Chest X-ray:
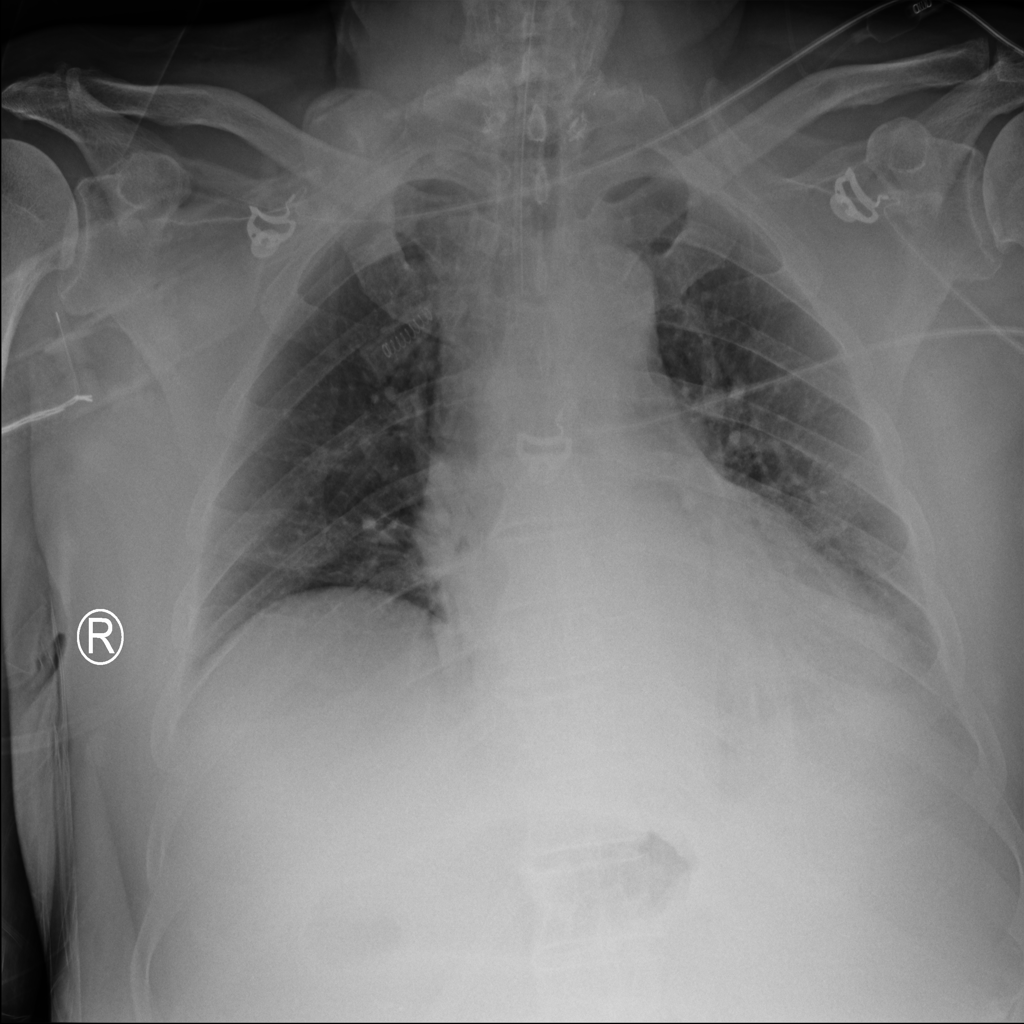
No abnormal finding: yes